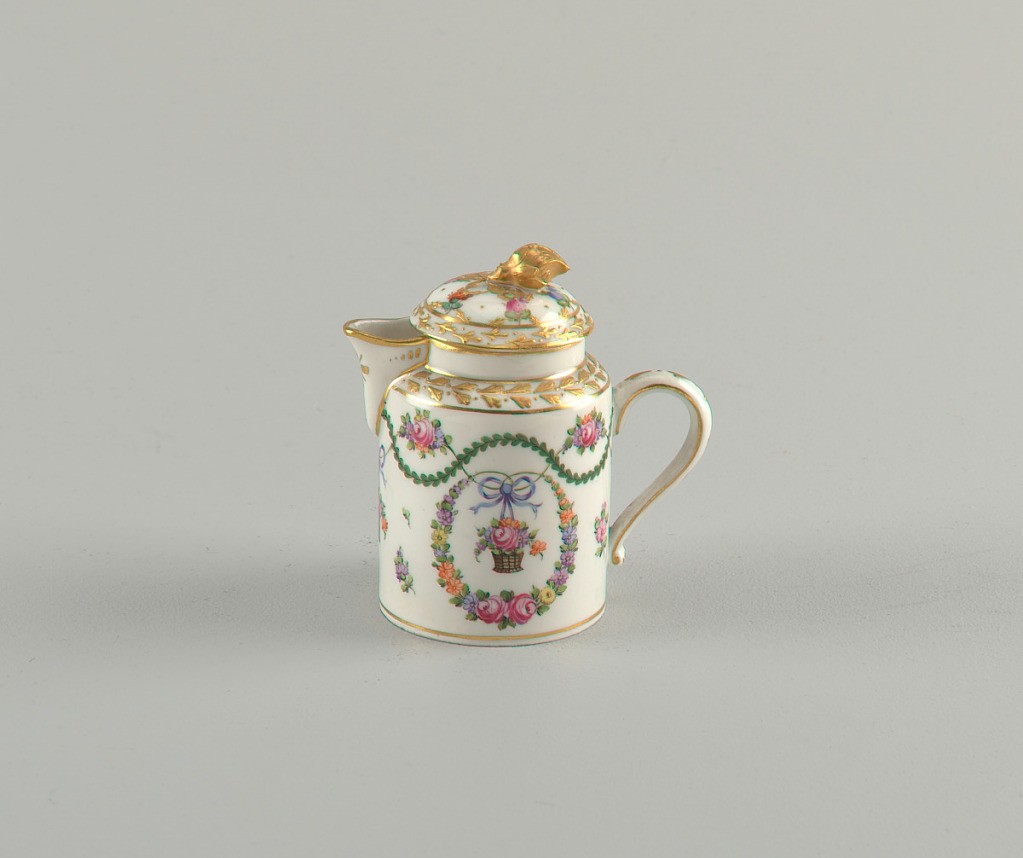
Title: Creamer
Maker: Carl Thieme Potschappel Porcelain Manufactory, German, established 1872
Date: late 19th–early 20th century
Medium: hard paste porcelain, vitreous enamel, gold
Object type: creamer
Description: Cylindrical body and domed lid with gilded flower finial. Flower wreath encircling monogram. Short, wide spout.